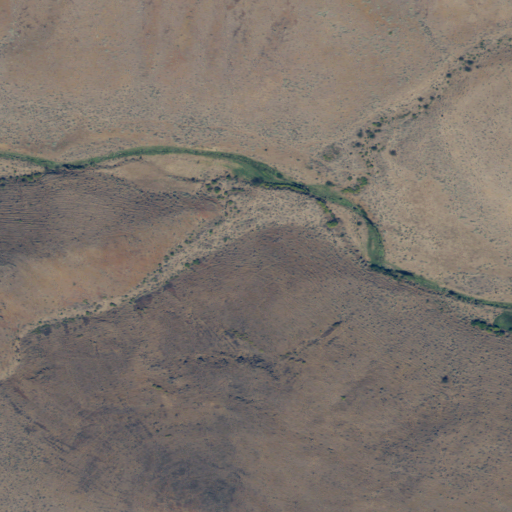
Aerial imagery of valley in Oregon named Buck Gulch containing shrub and grassland